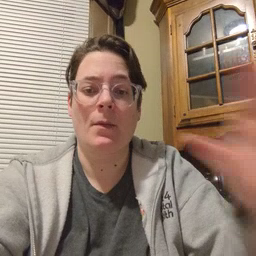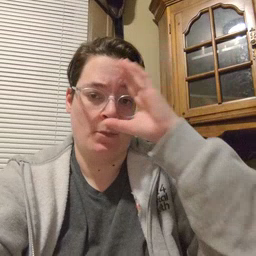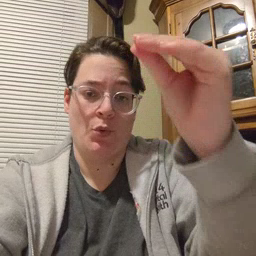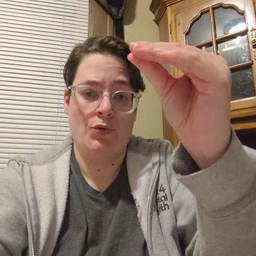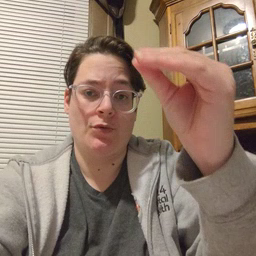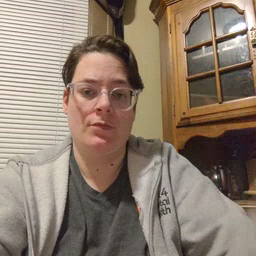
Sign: boy